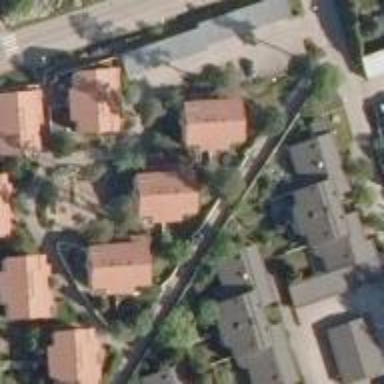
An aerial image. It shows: Urban residential area.